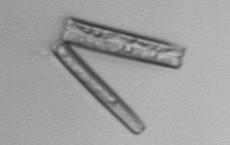
Label: Thalassionema